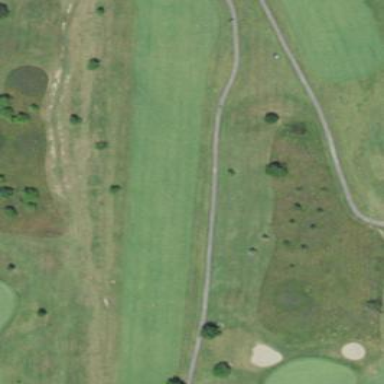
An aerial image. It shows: Grassy area designated as golf fairway.